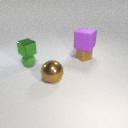
small green metal cube above small green rubber sphere